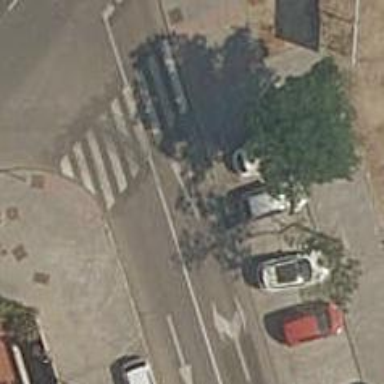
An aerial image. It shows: Uncontrolled road crossing.